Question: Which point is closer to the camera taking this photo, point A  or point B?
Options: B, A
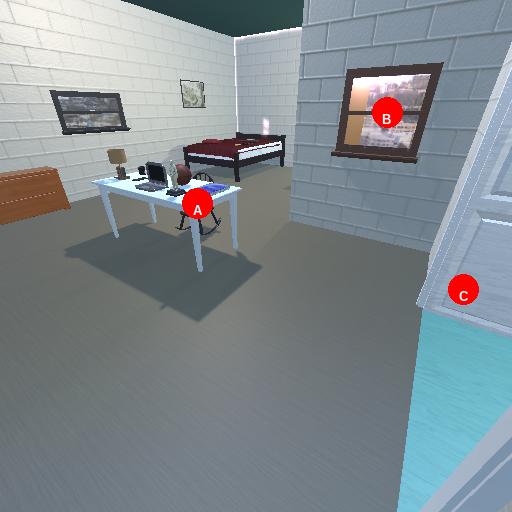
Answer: B